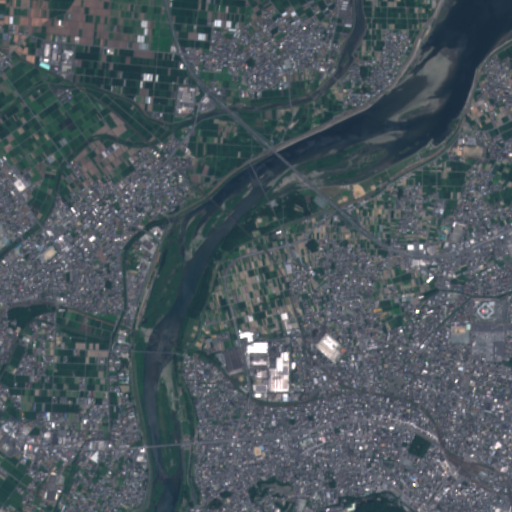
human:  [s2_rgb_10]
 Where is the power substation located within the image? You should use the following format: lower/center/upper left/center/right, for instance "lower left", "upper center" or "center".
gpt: The power substation is located in the lower right of the image.
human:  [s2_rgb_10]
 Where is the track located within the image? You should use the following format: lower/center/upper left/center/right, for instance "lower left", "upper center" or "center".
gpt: The track is located in the lower center of the image.
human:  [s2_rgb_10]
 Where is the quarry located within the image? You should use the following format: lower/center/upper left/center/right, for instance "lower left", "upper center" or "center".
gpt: There is no quarry in the image.